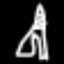
Label: The Eiffel Tower